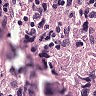
Metastatic tissue present: yes